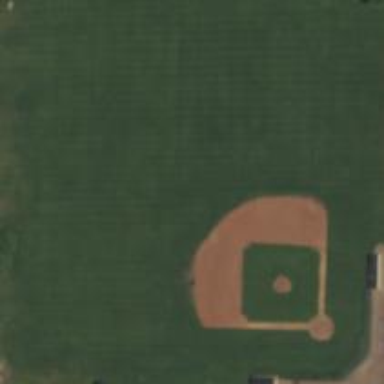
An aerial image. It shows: Baseball pitch for leisure land activities.